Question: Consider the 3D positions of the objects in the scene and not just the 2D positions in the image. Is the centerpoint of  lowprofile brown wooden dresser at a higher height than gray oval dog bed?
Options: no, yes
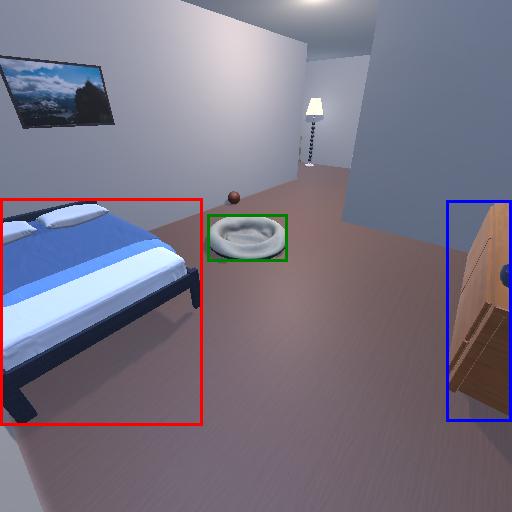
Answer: no